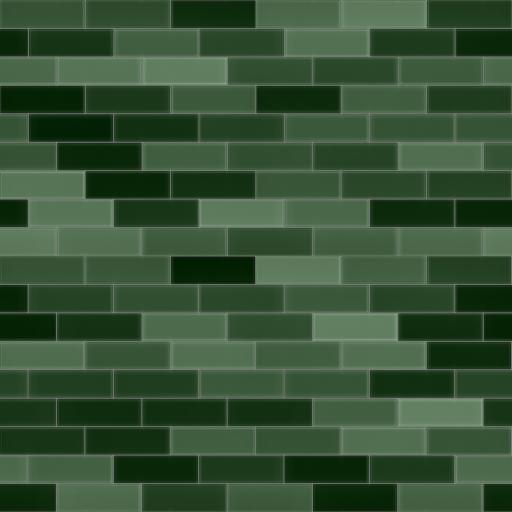
Tags: bathroom clean dark green rough smooth subway tiled tiles